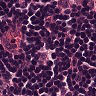
Metastatic tissue present: no